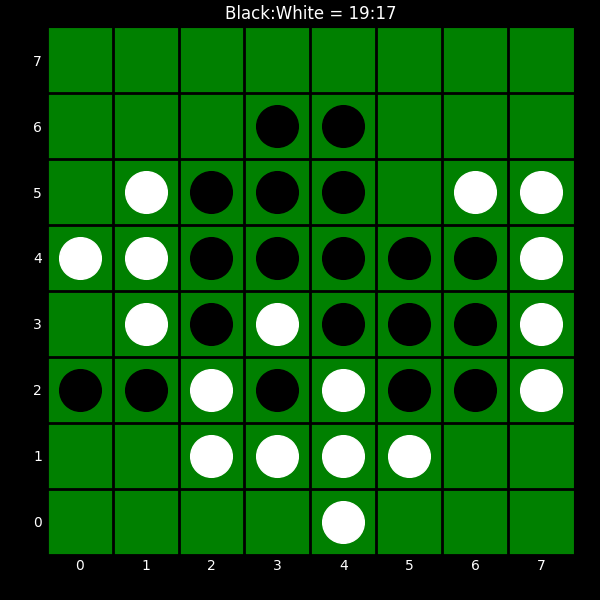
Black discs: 19
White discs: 17